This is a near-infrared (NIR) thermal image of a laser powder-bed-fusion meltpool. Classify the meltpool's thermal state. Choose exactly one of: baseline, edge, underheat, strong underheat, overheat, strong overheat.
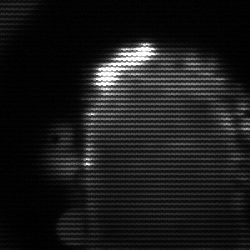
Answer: baseline